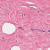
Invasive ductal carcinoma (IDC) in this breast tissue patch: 0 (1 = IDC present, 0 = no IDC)